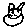
Label: cat